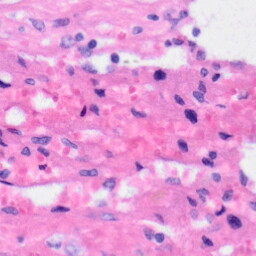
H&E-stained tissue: Liver